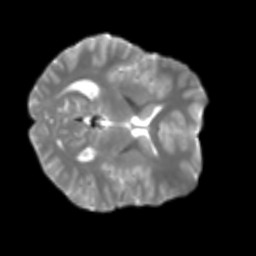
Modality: T2w
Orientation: axial
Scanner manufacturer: siemens
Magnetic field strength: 3 T
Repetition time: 4 s
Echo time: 0.0594 s